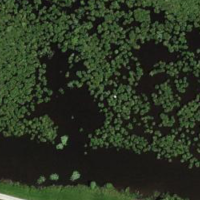
EUNIS habitat code: 52
Species observed at this site:
Corvus corone
Cyanistes caeruleus
Anas crecca
Alcedo atthis
Anas platyrhynchos
Sturnus vulgaris
Chloris chloris
Dendrocopos major
Fringilla coelebs
Coloeus monedula
Sylvia atricapilla
Spinus spinus
Passer montanus
Phylloscopus collybita
Gallinula chloropus
Parus major
Dryocopus martius
Milvus milvus
Pica pica
Motacilla alba